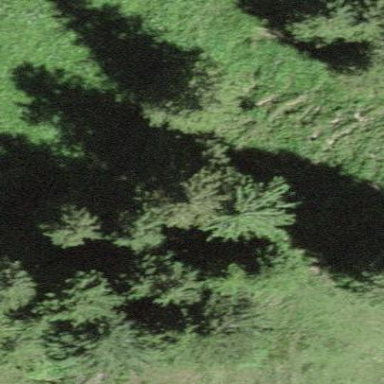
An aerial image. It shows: Forest area.